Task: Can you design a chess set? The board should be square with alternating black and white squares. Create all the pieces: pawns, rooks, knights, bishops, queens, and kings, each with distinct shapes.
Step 260:
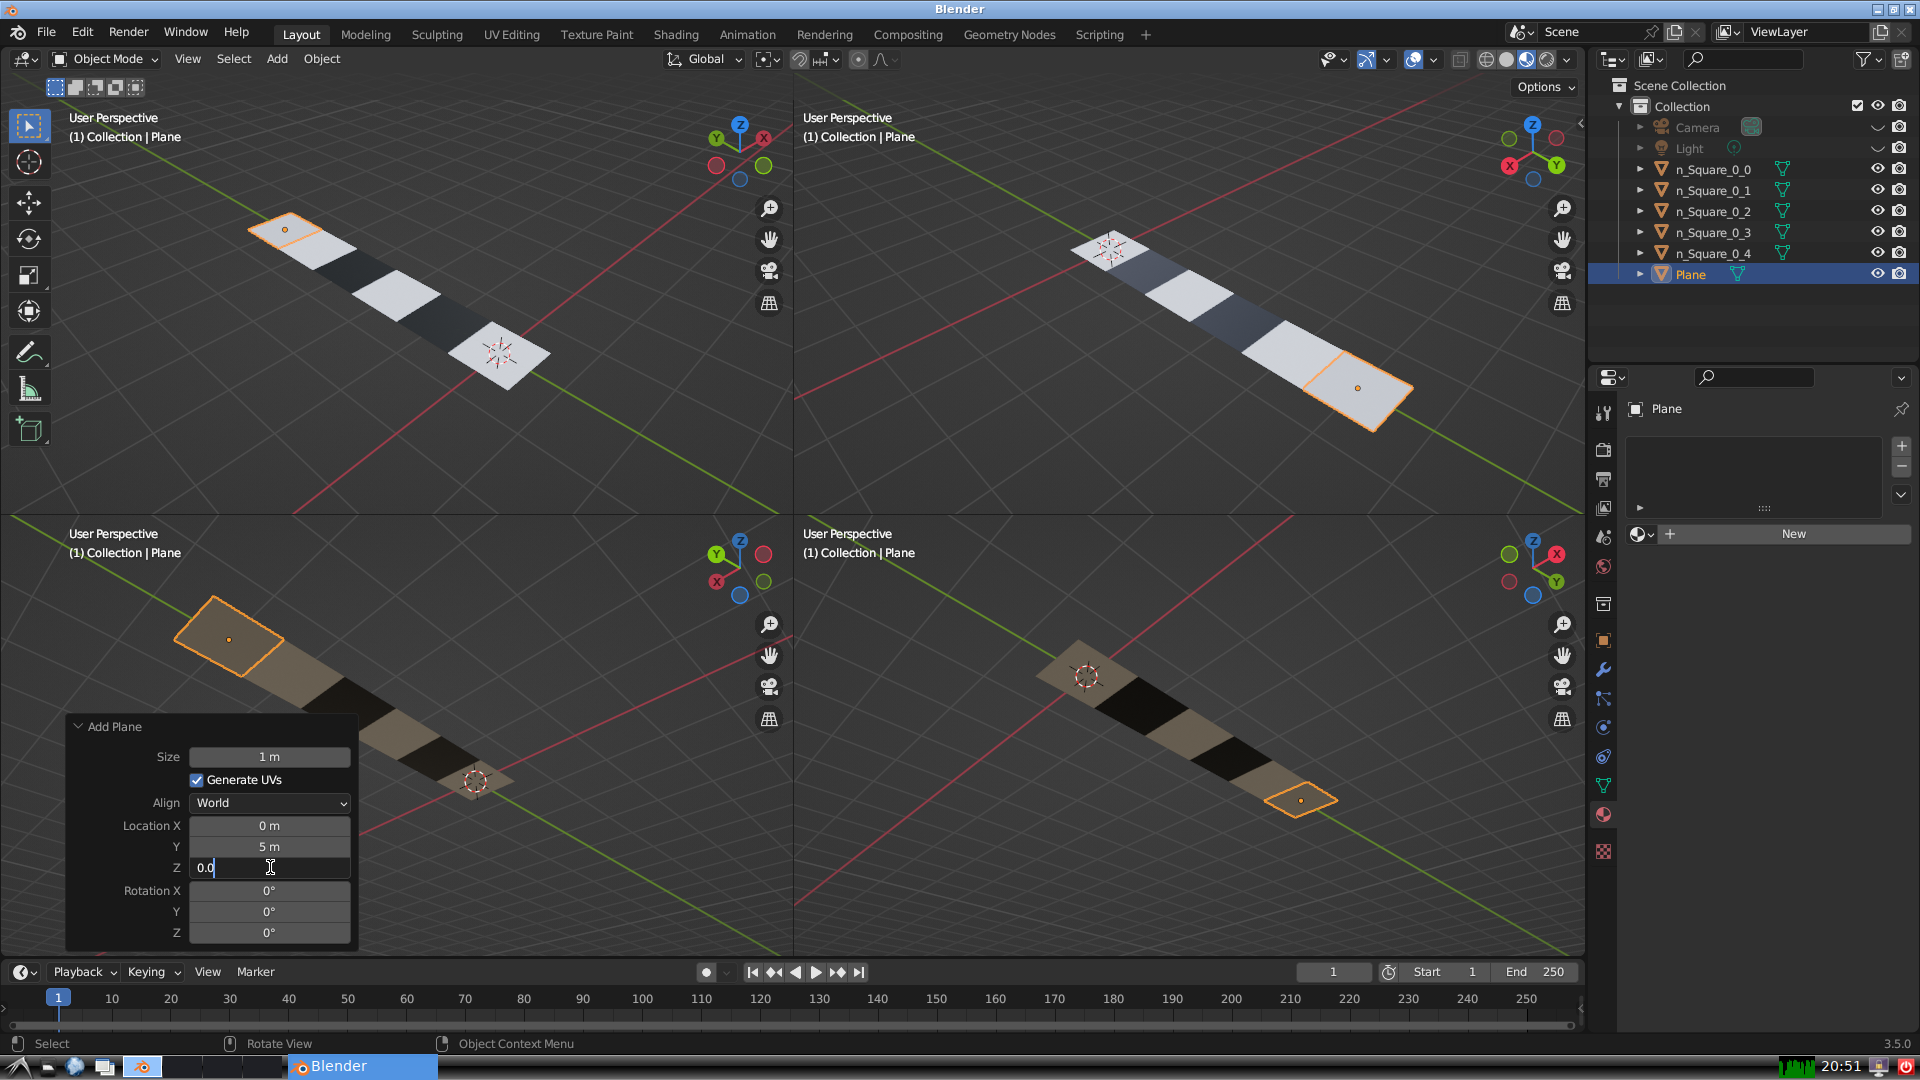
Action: {"key_press": ['Return']}